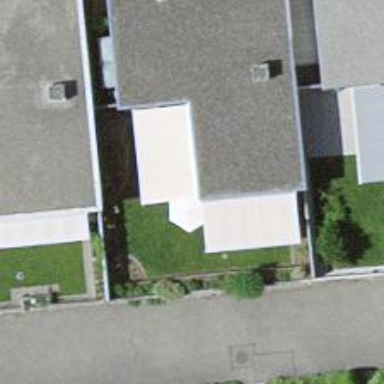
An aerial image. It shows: Garage.